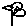
Label: flower